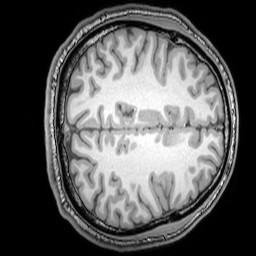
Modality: T1w
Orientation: axial
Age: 25
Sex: male
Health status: healthy
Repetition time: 0.081 s
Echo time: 0.037 s